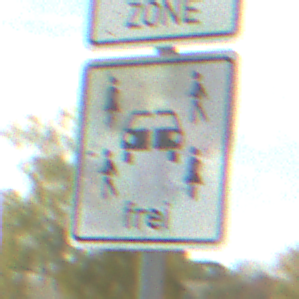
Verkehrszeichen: CarsharingfahrzeugeFrei
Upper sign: BeginnEingeschraenktesHalteverbotZone
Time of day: MorningAfternoon
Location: Outdoor (RoadRail)
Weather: PartlyCloudy
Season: NotSpecified
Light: Natural